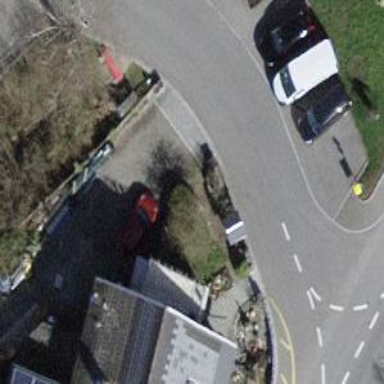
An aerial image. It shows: Residential road.